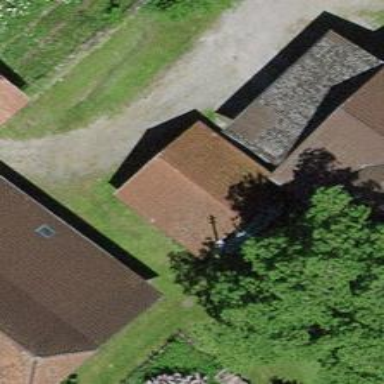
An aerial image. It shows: Garage building.